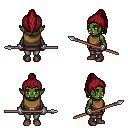
a pixel art fantasy rpg character, female body template, orc, green skin, leather chest armor, teal pants, brunette long topknot hairstyle, metal gloves, maroon shoes, spear, four views (front, back, left, right), 2x2 character sprite sheet, small pixel art, hard edges, no anti-aliasing